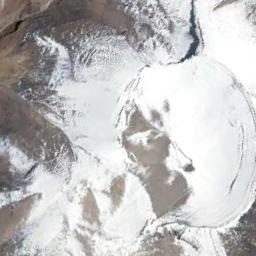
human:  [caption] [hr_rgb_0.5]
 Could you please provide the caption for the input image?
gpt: The snowberg is covered with snow and ice .

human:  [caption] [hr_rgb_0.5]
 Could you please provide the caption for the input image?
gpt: The snowberg is covered with snow .

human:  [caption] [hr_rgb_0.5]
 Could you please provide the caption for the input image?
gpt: The snow berg is consist of bare land and white snow .

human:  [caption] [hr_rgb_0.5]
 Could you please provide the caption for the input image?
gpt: White snow and brown bare ground intersect on the snow mountain .

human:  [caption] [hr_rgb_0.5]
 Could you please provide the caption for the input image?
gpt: There are much snow and some bare land on the snowberg .